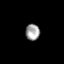
Tissue: prostate
Cell type: T cells
Senescence score: 0.2829
Nuclear area (px): 228
Mean DAPI intensity: 158.654